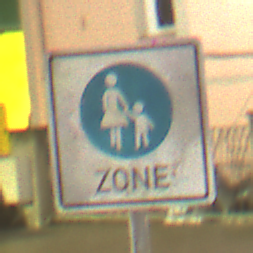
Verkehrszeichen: BeginnFussgaengerzone
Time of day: Night
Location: Outdoor (Urban)
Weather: PartlyCloudy
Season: NotSpecified
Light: Artificial